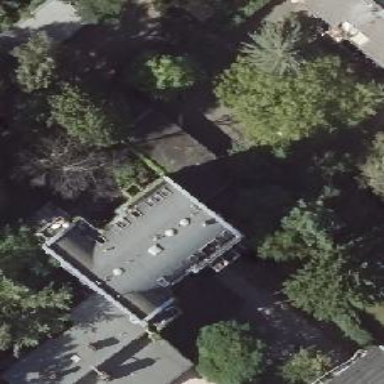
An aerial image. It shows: Apartment building with round-shaped roof.